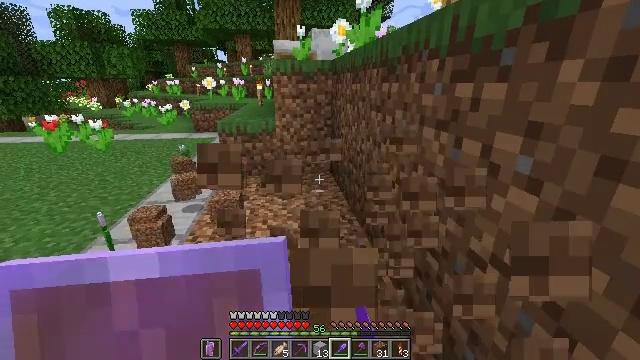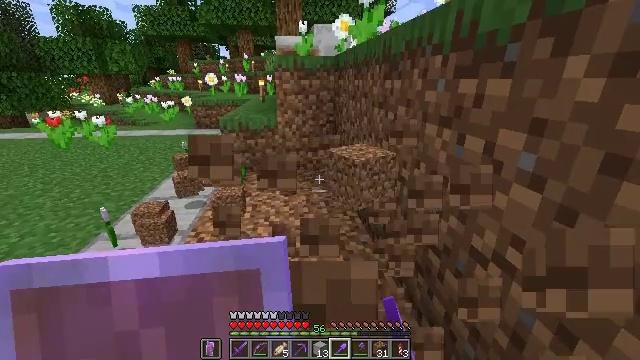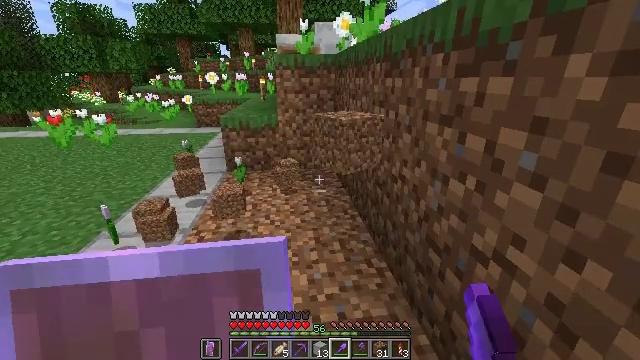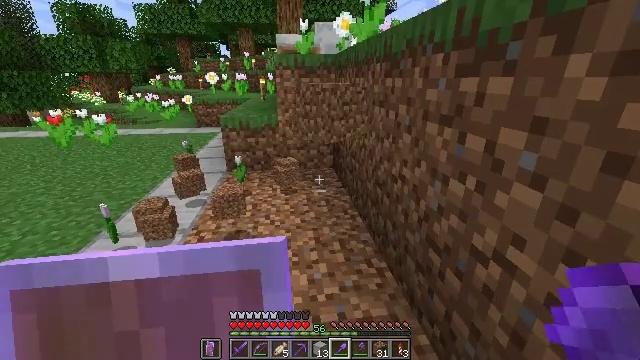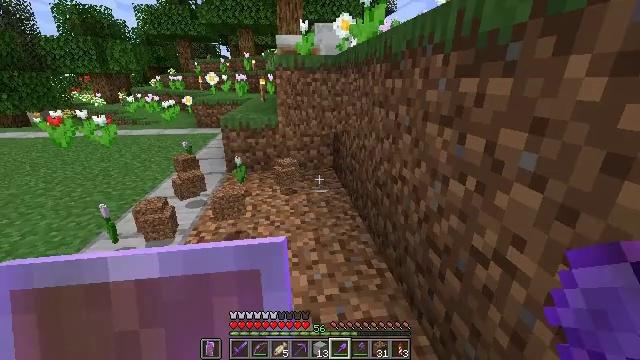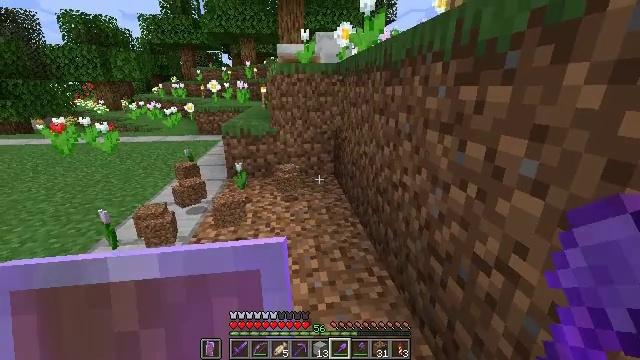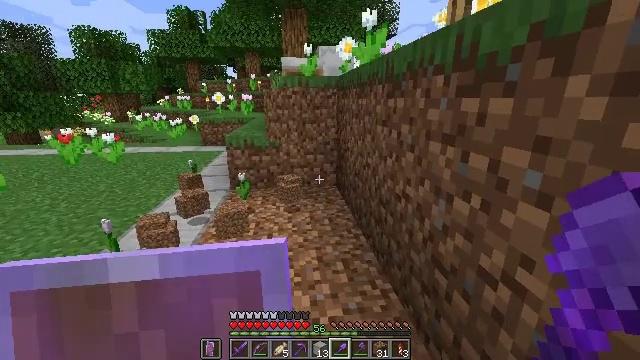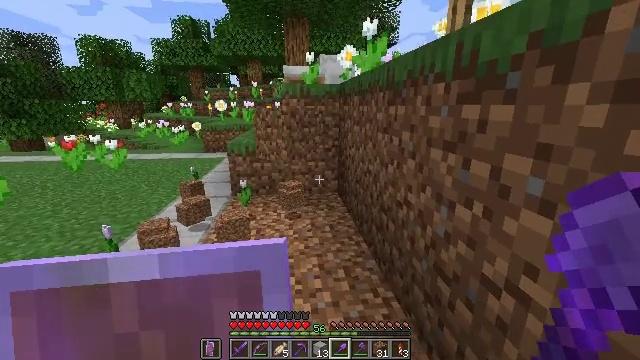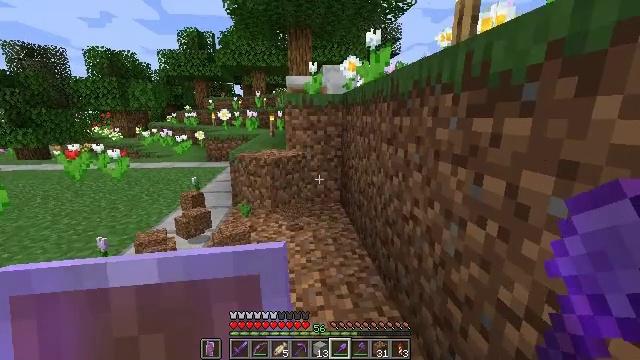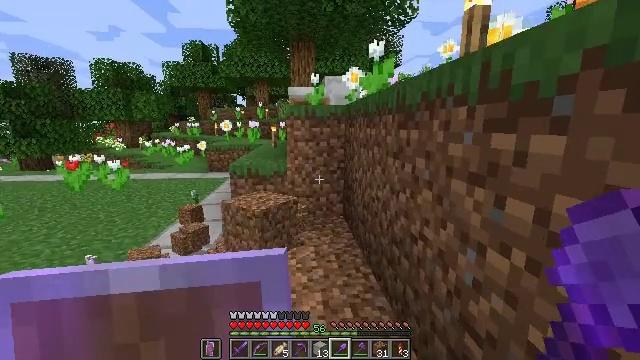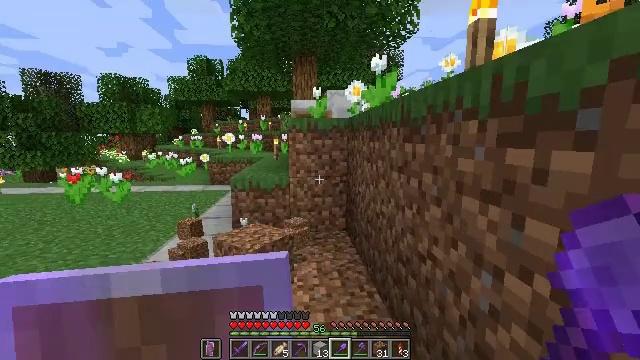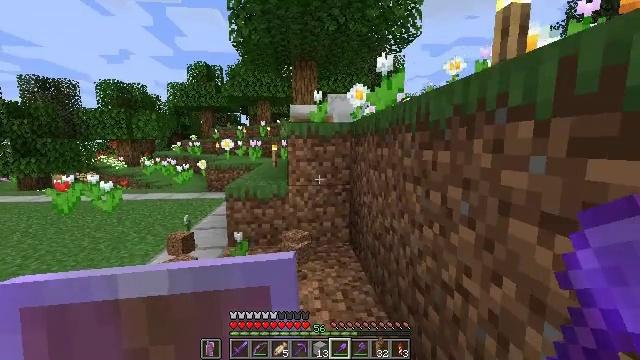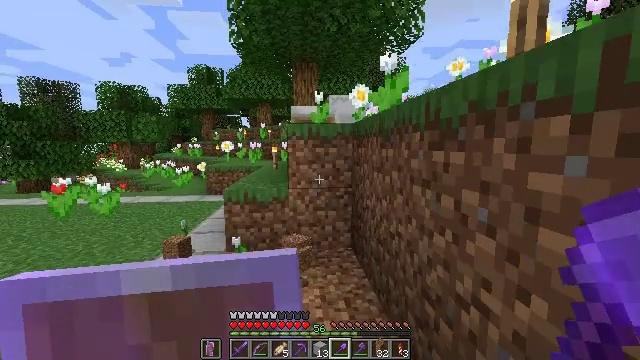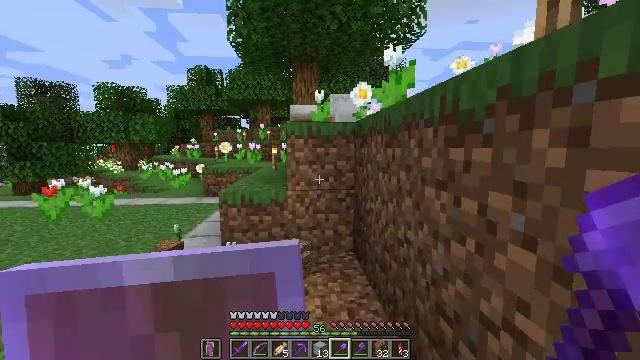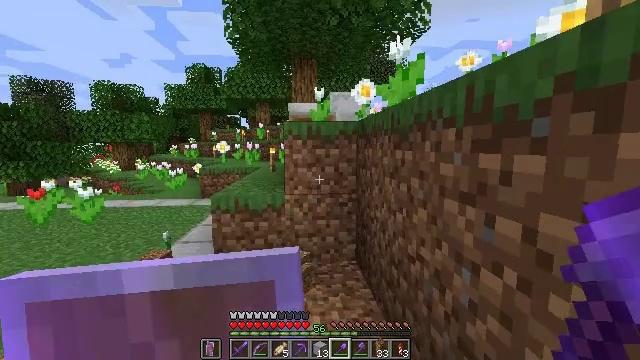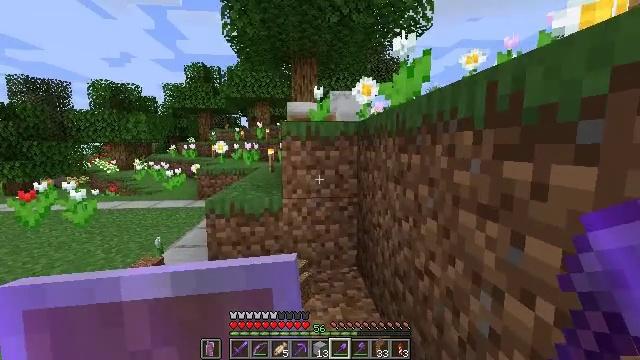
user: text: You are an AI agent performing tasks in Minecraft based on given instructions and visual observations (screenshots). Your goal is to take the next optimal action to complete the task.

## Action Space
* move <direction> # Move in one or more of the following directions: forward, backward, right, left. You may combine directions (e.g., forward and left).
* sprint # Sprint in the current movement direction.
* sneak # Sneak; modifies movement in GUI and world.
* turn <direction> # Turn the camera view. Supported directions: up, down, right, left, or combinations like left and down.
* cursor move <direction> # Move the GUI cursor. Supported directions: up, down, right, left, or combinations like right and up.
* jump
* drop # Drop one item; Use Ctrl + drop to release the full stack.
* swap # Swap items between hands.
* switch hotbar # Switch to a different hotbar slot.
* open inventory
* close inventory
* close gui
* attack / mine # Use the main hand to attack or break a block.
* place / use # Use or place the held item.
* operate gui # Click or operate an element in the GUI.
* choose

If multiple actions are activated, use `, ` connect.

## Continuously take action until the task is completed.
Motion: motion action
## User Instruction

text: Collect the grass block using a shovel.
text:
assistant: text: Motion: no_op
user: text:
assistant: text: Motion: no_op
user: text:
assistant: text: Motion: no_op
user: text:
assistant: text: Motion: no_op
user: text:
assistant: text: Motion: turn up
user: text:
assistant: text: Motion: turn up
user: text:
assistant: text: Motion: turn up
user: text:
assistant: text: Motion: move forward, turn up
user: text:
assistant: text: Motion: move forward, turn up
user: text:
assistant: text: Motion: move forward, turn up
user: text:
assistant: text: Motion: move forward, turn up
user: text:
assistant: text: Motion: move forward
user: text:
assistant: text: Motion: move forward
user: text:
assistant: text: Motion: move forward
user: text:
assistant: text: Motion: move forward
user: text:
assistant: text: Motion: move forward
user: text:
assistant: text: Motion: move forward, attack / mine
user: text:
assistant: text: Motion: move forward, attack / mine
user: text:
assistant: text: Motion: turn down, attack / mine
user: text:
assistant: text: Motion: turn left and down, attack / mine
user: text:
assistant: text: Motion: turn left and down, attack / mine
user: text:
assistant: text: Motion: turn left, attack / mine
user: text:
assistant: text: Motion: attack / mine